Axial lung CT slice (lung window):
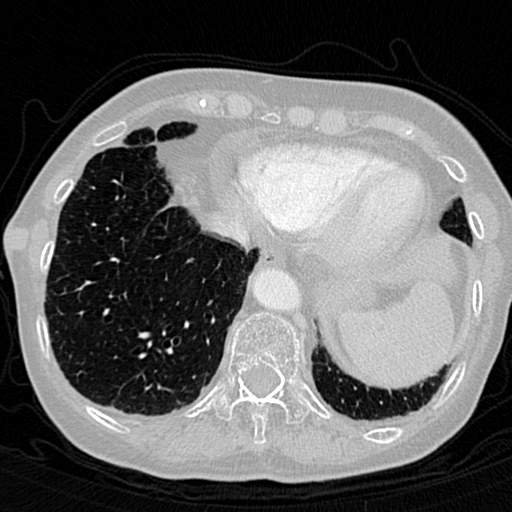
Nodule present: no